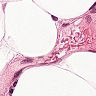
Metastatic tissue present: no